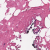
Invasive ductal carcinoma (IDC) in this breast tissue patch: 0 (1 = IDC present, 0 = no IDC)